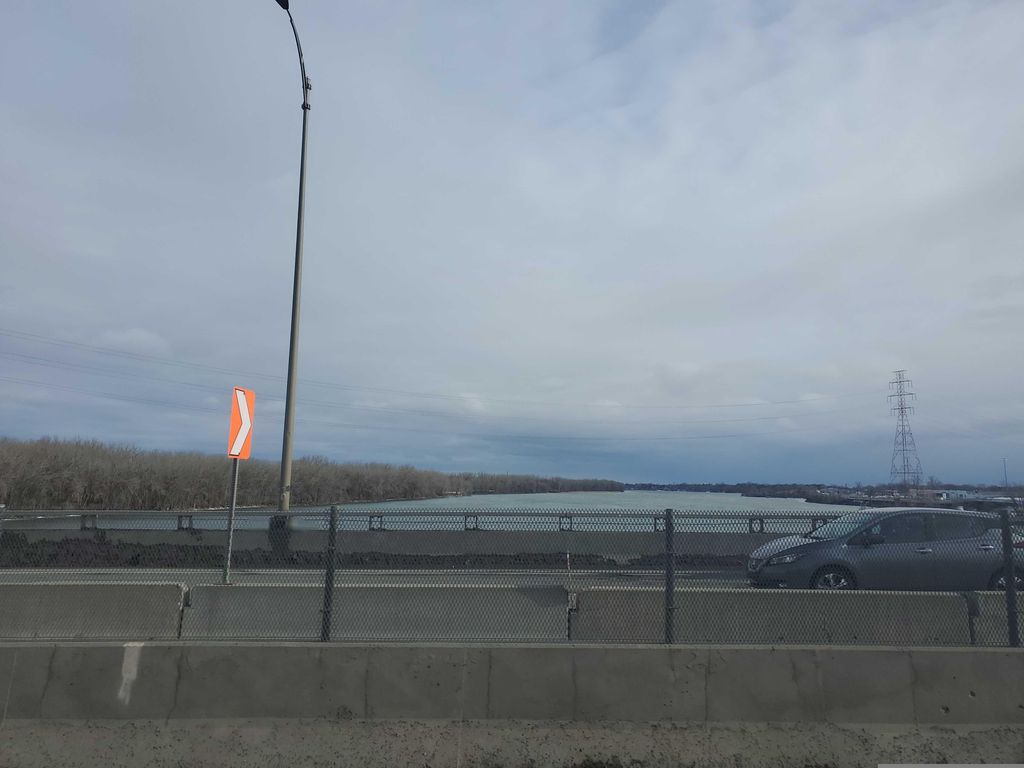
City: montreal